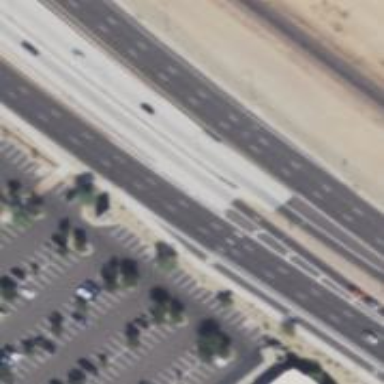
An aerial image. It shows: Trunk_link highway on bridge.